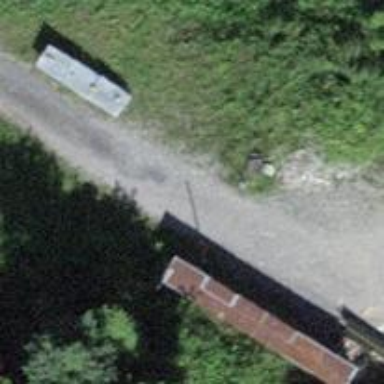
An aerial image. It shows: Lift gate barrier.